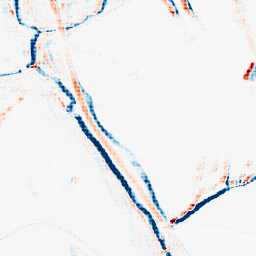
Category: morphological
Decomposition family: morphological_rect
Decomposition parameters: operation: average
width: 10
height: 3
Upsampling method: sinc_hamming
Upsampling parameters: scale: 8
kernel_size: 8
Upsampling scale: 8